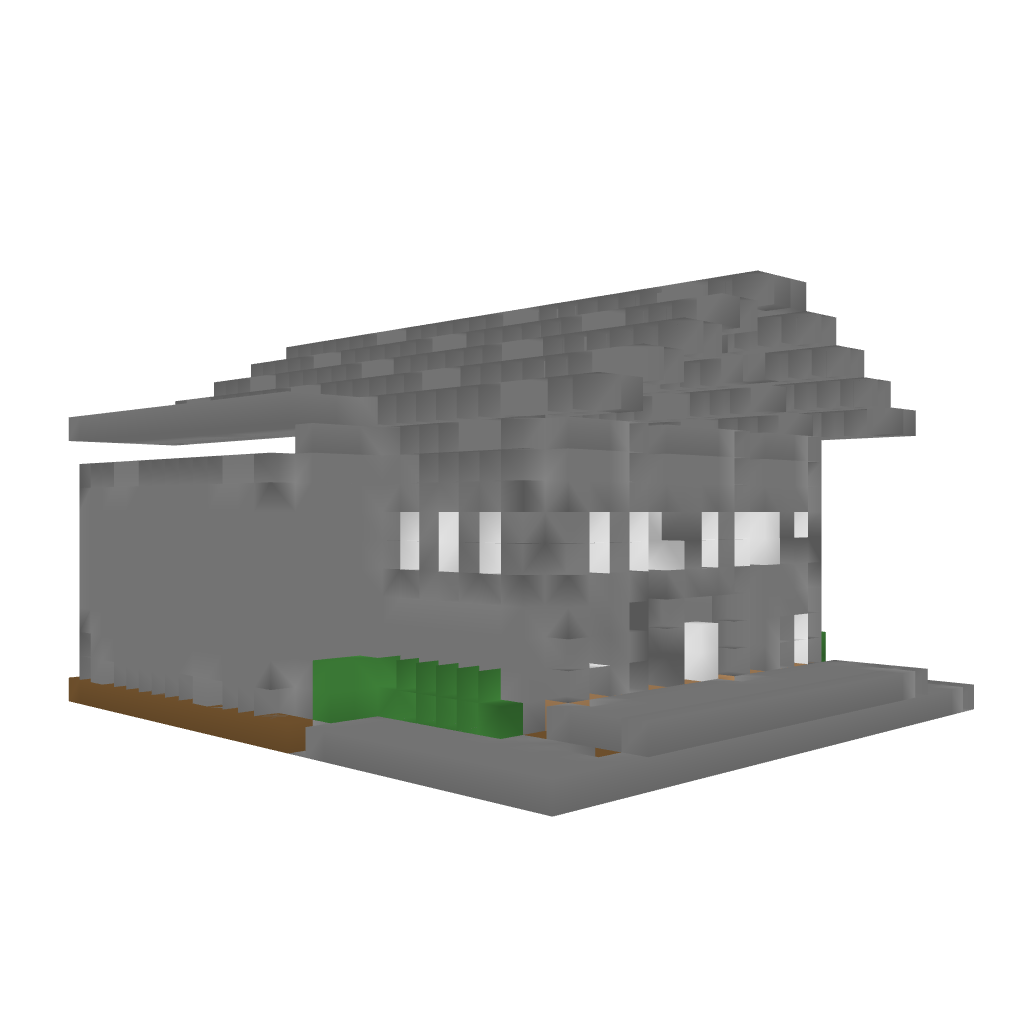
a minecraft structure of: Courthouse bad low quality